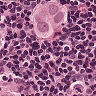
Metastatic tissue present: yes